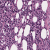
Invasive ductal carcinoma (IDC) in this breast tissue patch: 1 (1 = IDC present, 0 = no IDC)